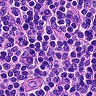
Metastatic tissue present: no